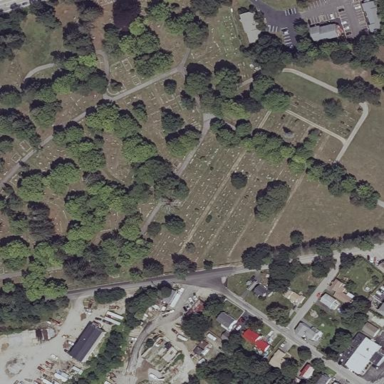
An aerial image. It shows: Cemetery.